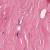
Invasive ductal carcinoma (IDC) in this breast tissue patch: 0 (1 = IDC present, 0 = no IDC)